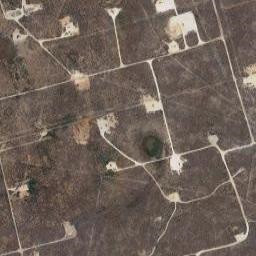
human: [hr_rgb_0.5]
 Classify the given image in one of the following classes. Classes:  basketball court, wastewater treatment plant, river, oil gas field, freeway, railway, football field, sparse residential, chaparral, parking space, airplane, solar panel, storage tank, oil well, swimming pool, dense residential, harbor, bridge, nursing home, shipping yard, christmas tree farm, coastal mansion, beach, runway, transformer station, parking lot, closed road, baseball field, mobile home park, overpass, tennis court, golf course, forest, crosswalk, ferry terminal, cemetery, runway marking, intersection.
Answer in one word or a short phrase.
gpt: oil gas field